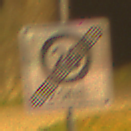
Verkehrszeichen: EndeZone20
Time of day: Night
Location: Outdoor (Urban)
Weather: Clear
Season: NotSpecified
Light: Artificial